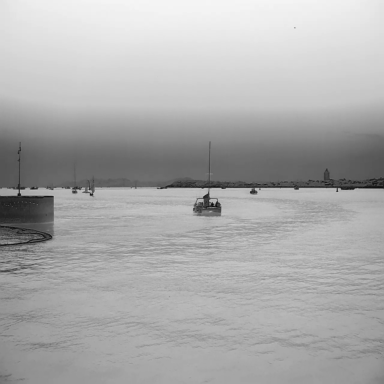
There are 13 objects shown in the infrared image, including six bulk_carriers, six sailboats, and a container_ship.